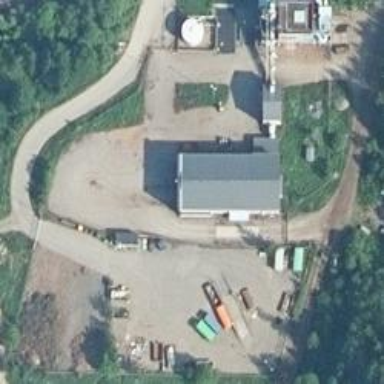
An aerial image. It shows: Weighbridge facility.